Question: Iam trying to create a plist with following feature.
Inside plist there are two keys
1.id
2.status
current values are id:91 status:buy here Id should be unique .Means if i tried to add a 3rd entry like id:91 status:downlaod .Then it should replace the existing 91 and status:buy with new one.
please help me
check below image
How can i remove the status and id if i got one match in Id?
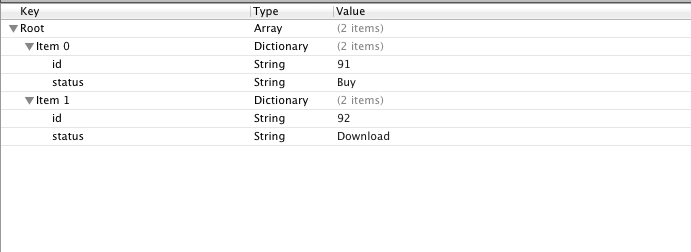
Answer: Enumerate root array and compare id value in dictionary
'''
NSMutableArray *rootArray = [[NSMutableArray alloc] initWithCapacity:0];
NSDictionary *dic = [[NSDictionary alloc] initWithObjectsAndKeys:@"91",@"id",@"Buy",@"status",nil];
NSDictionary *dic1 = [[NSDictionary alloc] initWithObjectsAndKeys:@"92",@"id",@"Download",@"status",nil];
[rootArray addObject:dic];
[rootArray addObject:dic1];
'''

'''
NSDictionary *dic3 = [[NSDictionary alloc] initWithObjectsAndKeys:@"91",@"id",@"Download",@"status",nil];
NSDictionary *foundMatch =nil;
for(NSDictionary *dictionary in rootArray)
{
if ([[dictionary objectForKey:@"id"] isEqualToString:[dic3 objectForKey:@"id"]]) {
foundMatch = dictionary;
break;
}
}
if (foundMatch!=nil) {
[rootArray removeObject:foundMatch];
[rootArray addObject:dic3];
}
else {
[rootArray addObject:dic3];
}
[rootArray writeToFile:@"path" atomically:YES];
'''